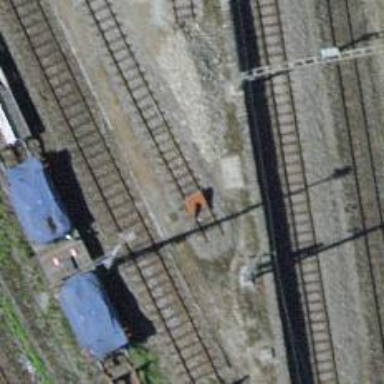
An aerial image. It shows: Railway buffer stop.